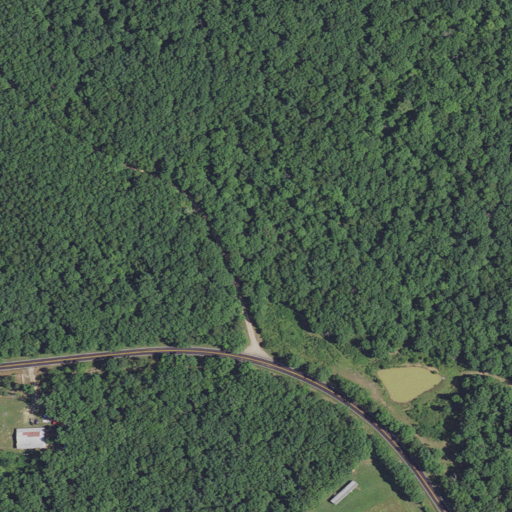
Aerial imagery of plain(s) in Missouri named Cox Flat containing deciduous forest, open development, low intensity development, medium intensity development, and pasture